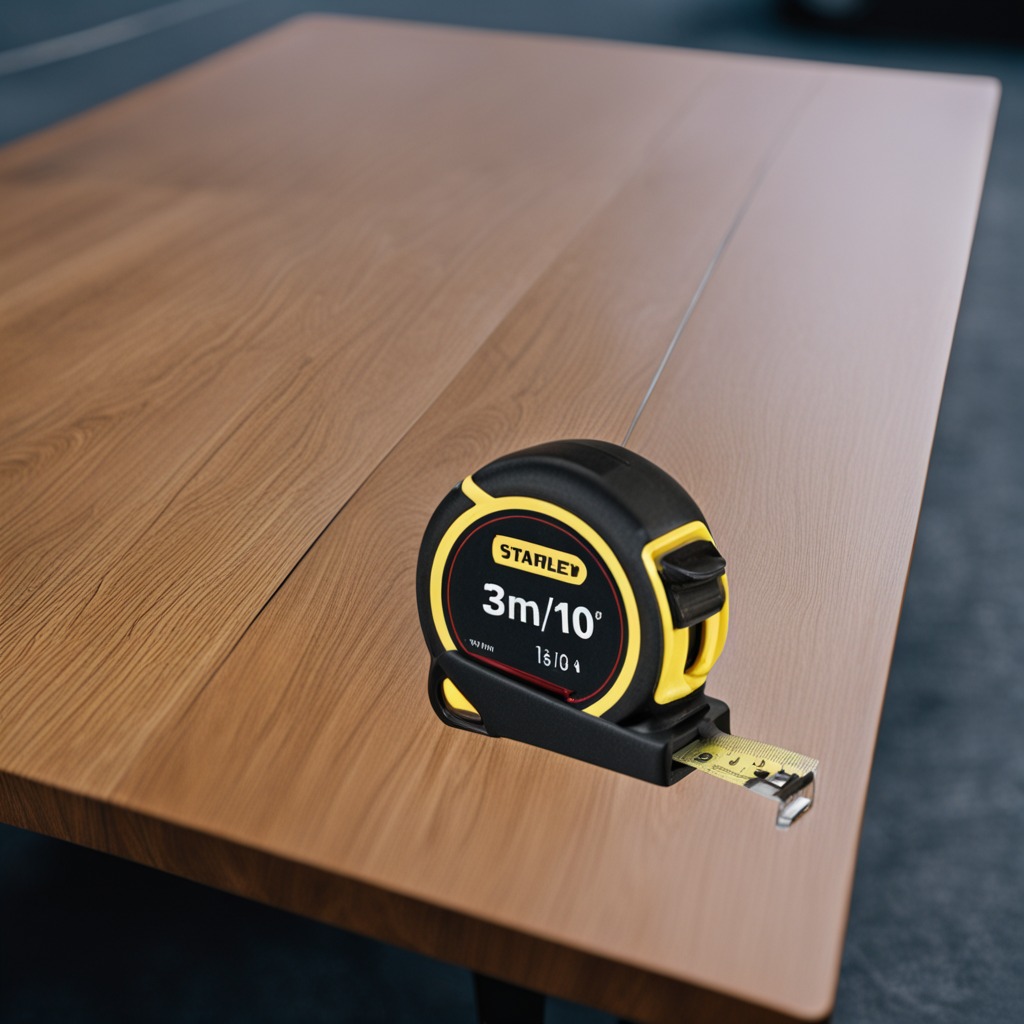
A measuring tape lies on the old table in the small garage at twilight.